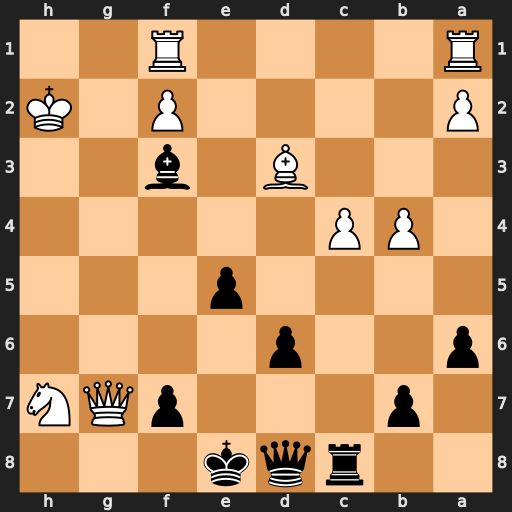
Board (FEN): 2rqk3/1p3pQN/p2p4/4p3/1PP5/3B1b2/P4P1K/R4R2
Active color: b
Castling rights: -
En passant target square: -
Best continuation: Qh4+ Kg1 Qh1#